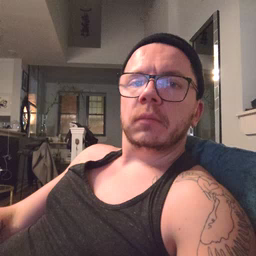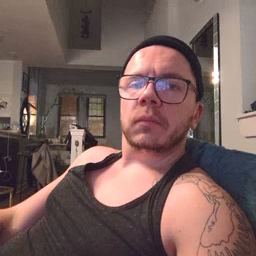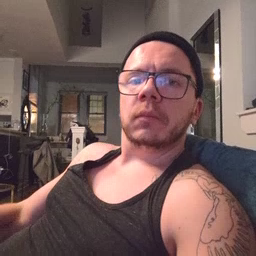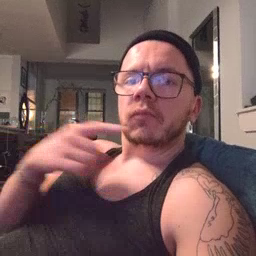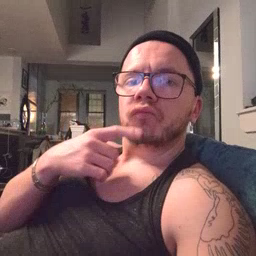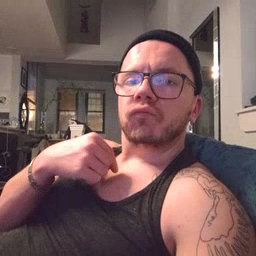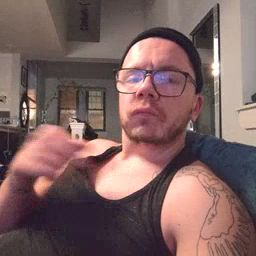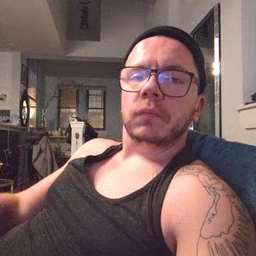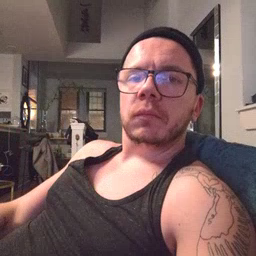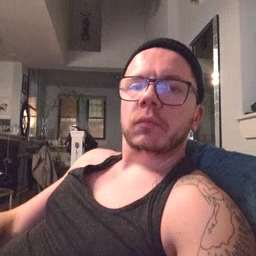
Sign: red